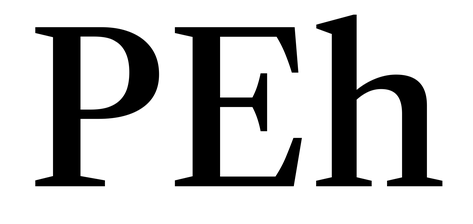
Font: LibreCaslonText_Medium